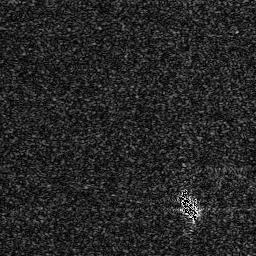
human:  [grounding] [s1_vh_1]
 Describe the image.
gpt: In the satellite image, there is  <ref>1 medium ship </ref> <box>[[69, 74, 77, 85, 0]]</box> located at bottom right.